Question:
1. Open the inspector on any element.
2. Select the Computed tab.
3. Hover to the left of any style you will see the magnifying glass.
4. Click the magnifying glass and it will filter the Styles tab to only relevant results.
Now, how do I deselect this feature? The only way I have found is to close the inspector completely and reopen it.
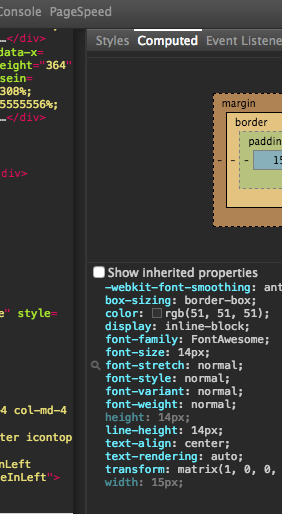
Answer: Clicking the magnifying glass is apparently a shortcut for using the "Find in Styles" feature of the Styles panel. Thus, after clicking it, the item you clicked will appear in the "Find in Styles" field at the bottom of the Styles panel, highlighted in yellow. When you hover over the field, a X icon appears at the far right side of the field. Clicking the icon clears the field, and the Styles panel is back to normal.
Here's how it look in action (see edit below for current location of search filter):
<URL>
You won't be returned to the "Computed" panel, though.
With some recent update to Chrome, the search field has moved. Now it appears at the top of the CSS column, in the same row as the "New Style Rule" (plus), "Toggle Element State" (pushpin), and "Animations Controls" (stacked diamonds) buttons:
<URL>
To clear your search, just delete the filter text (e.g., "vertical" as pictured).